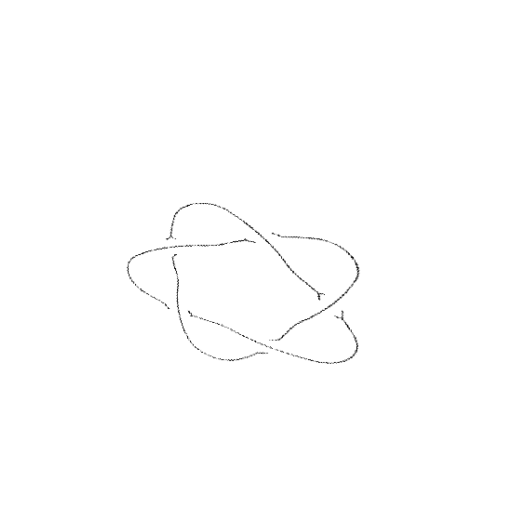
Crossing number: 5